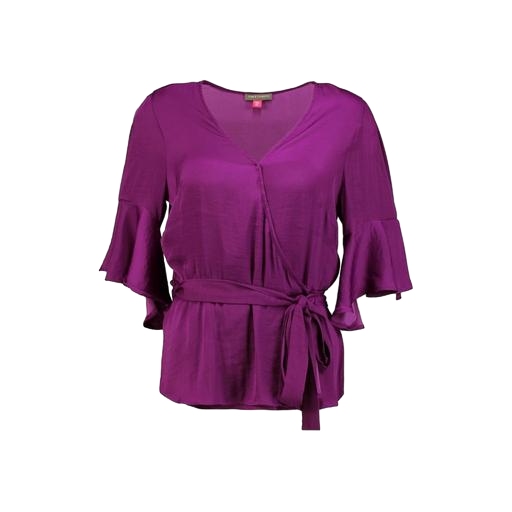
purple faux-wrap jersey shirt, purple bell-sleeve surplice, purple wrap front tea blouse, white background